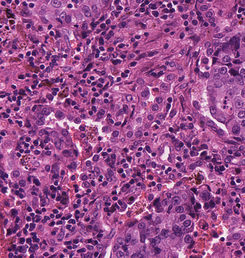
Tumor epithelial tissue: yes
Tumor-associated stroma tissue: yes
Normal tissue: no